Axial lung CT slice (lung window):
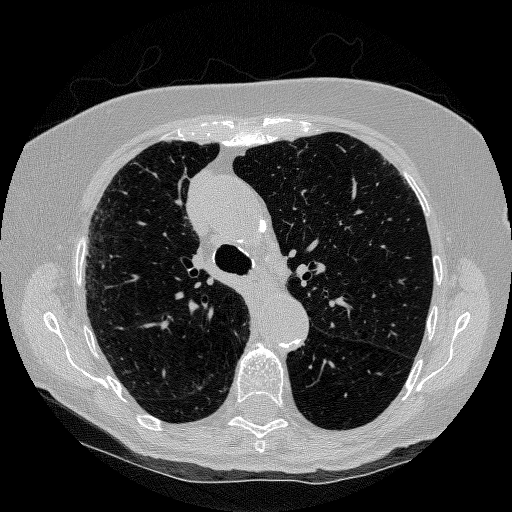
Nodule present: no